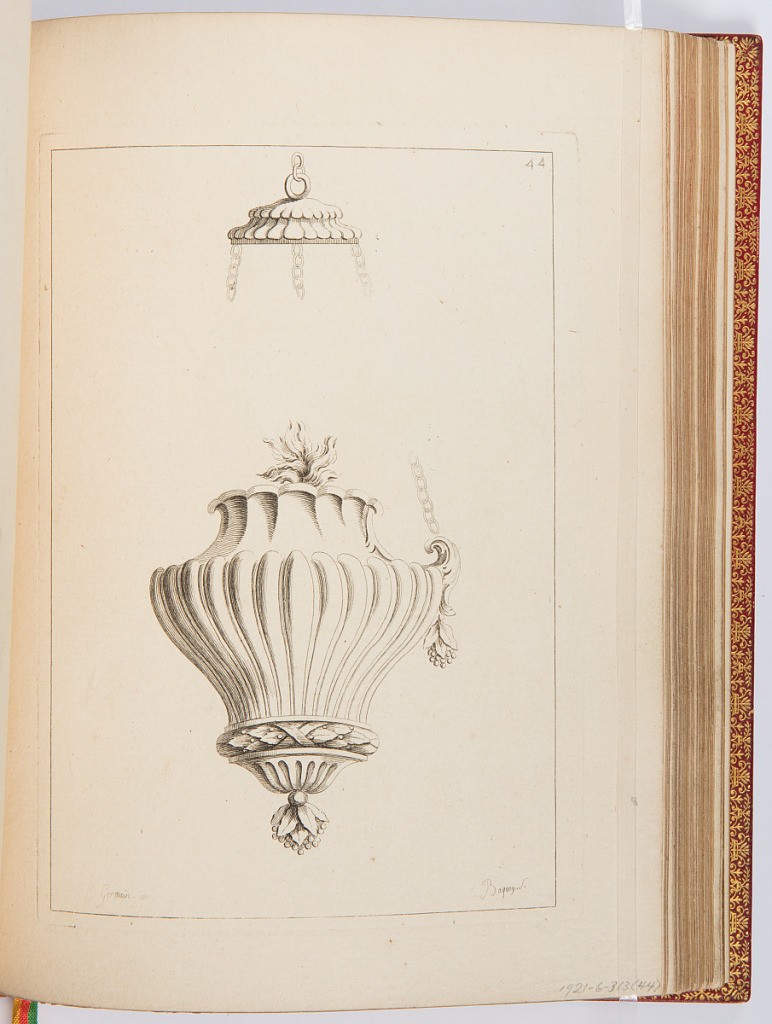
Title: Lampe
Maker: Pierre Germain, French, 1703 - 1783
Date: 1748
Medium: Etching on laid paper
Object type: Print
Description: Design for a pendant lantern decorated with ornament motifs including gadrooning, fluting, bound leaf, and grapes. The plate is signed and numbered.